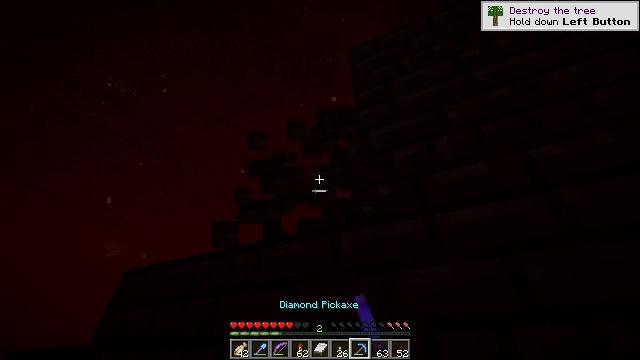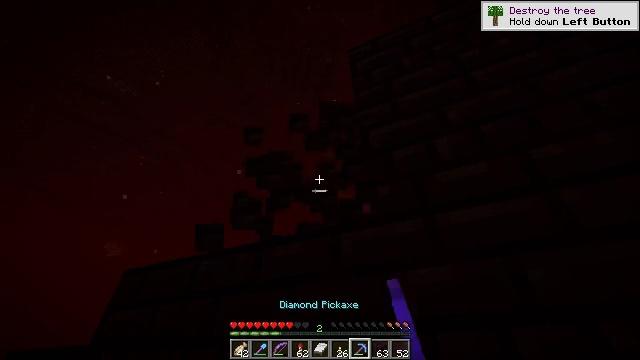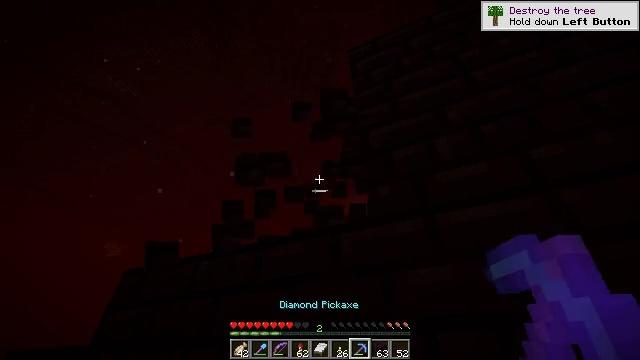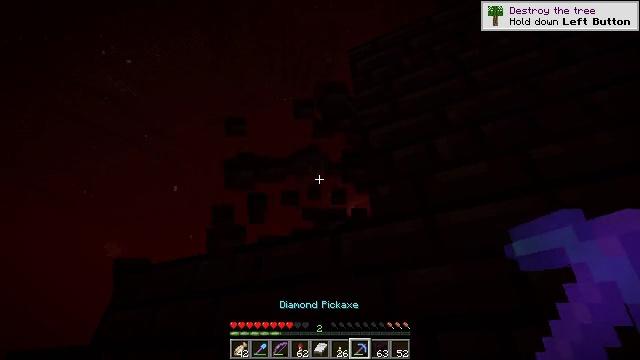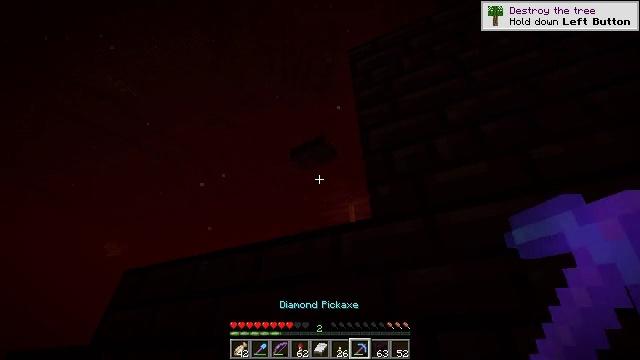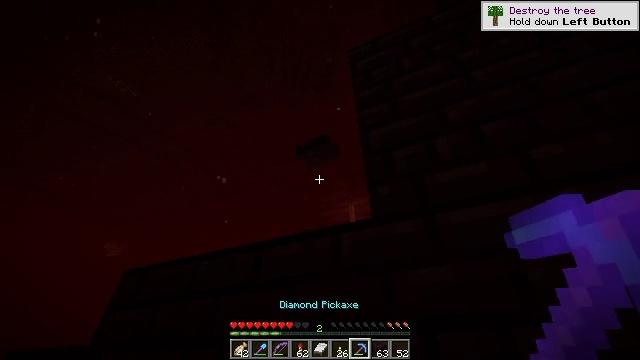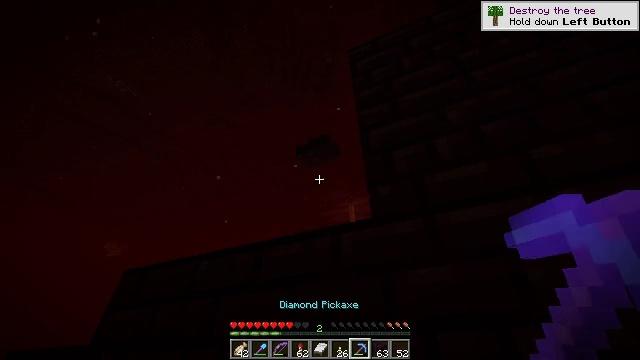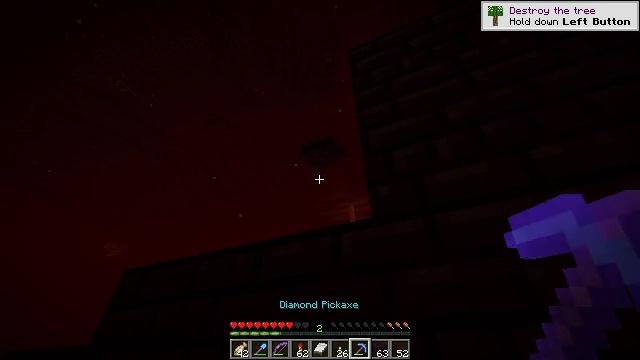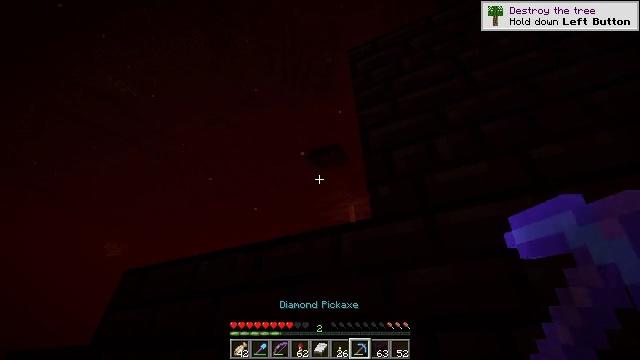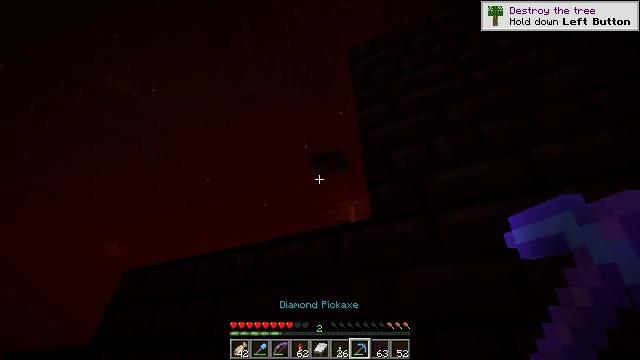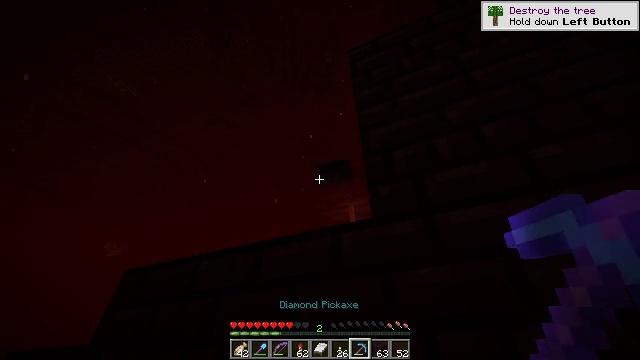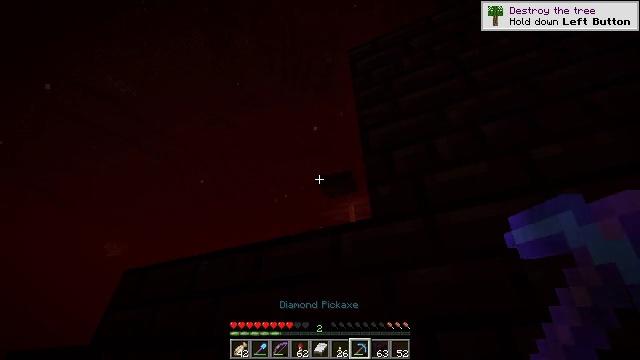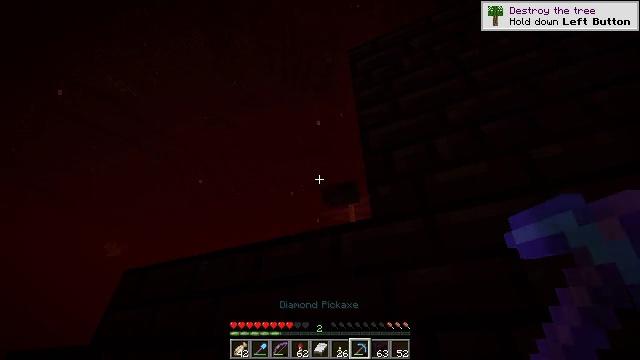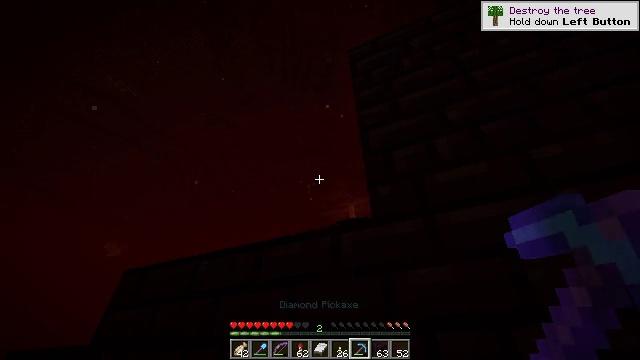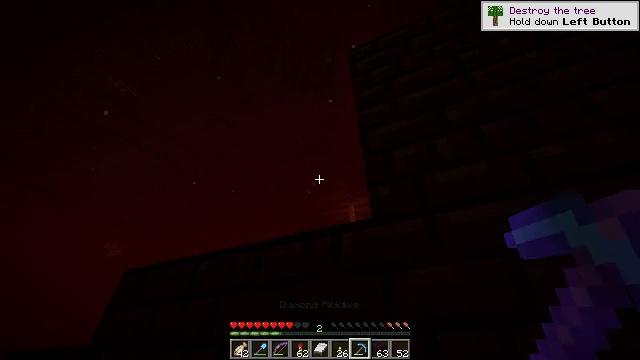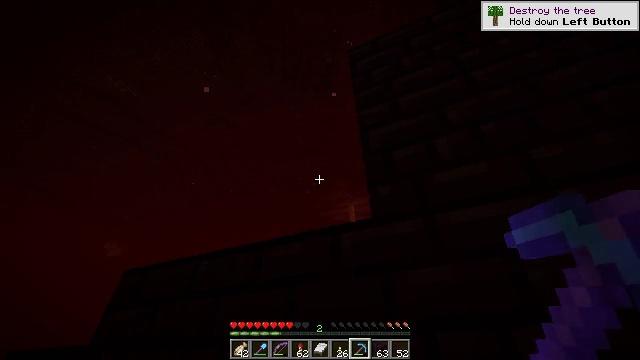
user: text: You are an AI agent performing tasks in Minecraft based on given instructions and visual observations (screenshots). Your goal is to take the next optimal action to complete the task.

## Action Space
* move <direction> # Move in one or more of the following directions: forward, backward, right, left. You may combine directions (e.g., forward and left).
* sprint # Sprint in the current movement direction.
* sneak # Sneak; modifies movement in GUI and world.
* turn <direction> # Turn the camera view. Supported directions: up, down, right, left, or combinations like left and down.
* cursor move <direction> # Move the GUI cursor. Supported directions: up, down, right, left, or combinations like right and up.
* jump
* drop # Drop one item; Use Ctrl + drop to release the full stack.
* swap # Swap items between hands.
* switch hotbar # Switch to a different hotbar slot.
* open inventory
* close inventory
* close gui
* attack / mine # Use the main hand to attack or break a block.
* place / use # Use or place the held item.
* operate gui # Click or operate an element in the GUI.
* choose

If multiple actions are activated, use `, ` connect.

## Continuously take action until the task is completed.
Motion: motion action
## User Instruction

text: Mine nether brick slab.
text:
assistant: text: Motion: sneak, attack / mine
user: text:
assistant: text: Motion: sneak, attack / mine
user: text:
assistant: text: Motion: sneak
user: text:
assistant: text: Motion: sneak
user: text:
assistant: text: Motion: sneak
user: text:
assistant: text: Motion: sneak
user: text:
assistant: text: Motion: sneak
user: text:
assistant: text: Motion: sneak
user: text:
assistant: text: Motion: sneak
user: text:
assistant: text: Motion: sneak
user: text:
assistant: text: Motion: sneak
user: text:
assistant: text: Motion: sneak
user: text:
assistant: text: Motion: sneak
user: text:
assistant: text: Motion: sneak
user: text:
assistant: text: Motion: sneak
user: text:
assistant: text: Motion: sneak
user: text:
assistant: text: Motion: sneak
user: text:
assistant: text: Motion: sneak
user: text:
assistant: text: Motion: sneak
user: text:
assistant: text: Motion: sneak
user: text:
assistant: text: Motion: sneak
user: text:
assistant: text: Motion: sneak
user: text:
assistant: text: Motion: sneak
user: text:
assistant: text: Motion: sneak
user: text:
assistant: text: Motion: sneak, turn down
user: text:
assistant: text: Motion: sneak, turn down
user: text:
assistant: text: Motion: sneak, turn down
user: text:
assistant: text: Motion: sneak, turn down
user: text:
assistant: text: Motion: sneak, turn down
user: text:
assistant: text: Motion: sneak